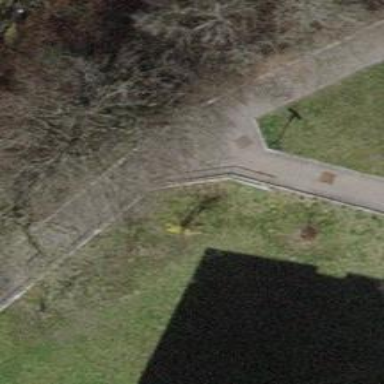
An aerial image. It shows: Asphalt footway with ramp.